Question: I have a table like so. Within each program, I have multiple forms. Each form has a name, a Default YES/NO field (the tick mark if yes) and a status field ACTIVE/INACTIVE.
The problem is however that my current code messes up the alignment. The red lines indicate all the items that should be aligned in a single row.

My code is as follows:
'''
<div class="scrollContainer">
<div class="fixedHeaderSection">
<table class="table columnHeadings" style="table-layout: fixed">
<tbody>
<tr>
<td class="col-md-4 col-sm-4 col-xs-4">
Program
</td>
<td class="col-md-4 col-sm-4 col-xs-4">
Forms
</td>
<td class="col-md-1 col-sm-1 col-xs-1">
</td>
<td class="col-md-3 col-sm-3 col-xs-3">
Status
</td>
</tr>
</tbody>
</table>
</div>
<div class="scrollableSection">
<table class="table columnData" style="table-layout: fixed">
<tr ng-repeat="program in programsList">
<td style="word-wrap: break-word;" class="col-md-4 col-sm-4 col-xs-4">
{{program.name}}
</td>
<td style="word-wrap: break-word;" class="col-md-4 col-sm-4 col-xs-4">
<li ng-repeat="form in program.forms" style="list-style:none;">
{{form.name}}
</li>
+ New Form
</td>
<td style="word-wrap: break-word;" class="col-md-1 col-sm-1 col-xs-1">
<li ng-repeat="form in program.forms" style="list-style:none;">
<span ng-cloak ng-if="form.default == 'YES'" class="glyphicon glyphicon-ok"></span>
</li>
</td>
<td style="word-wrap: break-word;" class="col-md-3 col-sm-3 col-xs-3">
<li ng-repeat="form in program.forms" style="list-style:none;">
{{form.status}}
</li>
</td>
</tr>
</table>
</div>
'''
How do I fix this?
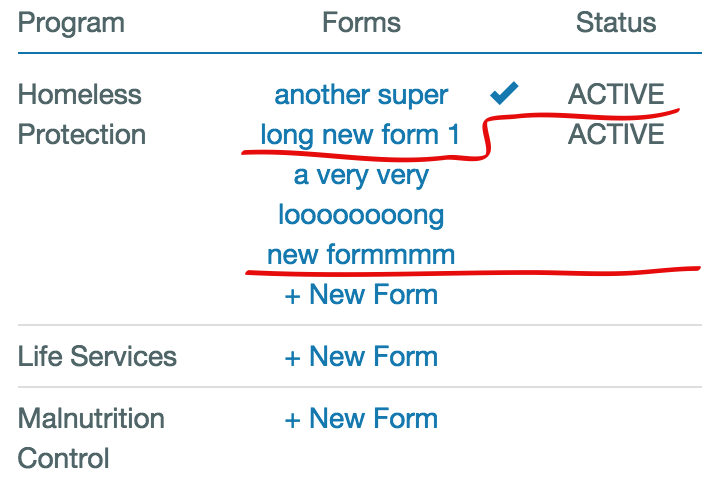
Answer: The problem is most likely that you want your li elements to be aligned in the 'correct' rows. But this is not guaranteed in any way, because long li texts will get broken down, and the list in the next column cannot know about this.
You should consider adding further rows to your table for every form in a program and use rowspan or something on the first column.
Its kinda messy but should get it done.
Link to a "working" plnkr : <URL>
'''
<table class="table columnData" style="table-layout: fixed" border="1">
<tr ng-repeat-start="program in programsList">
<td style="word-wrap: break-word;" class="col-md-4 col-sm-4 col-xs-4" rowspan="{{program.forms.length + 1}}">
{{program.name}}
</td>
<td style="word-wrap: break-word;" class="col-md-4 col-sm-4 col-xs-4">
+ New Form
</td>
<td style="word-wrap: break-word;" class="col-md-1 col-sm-1 col-xs-1">
</td>
<td style="word-wrap: break-word;" class="col-md-3 col-sm-3 col-xs-3">
</td>
</tr>
<tr ng-repeat-end ng-repeat="form in program.forms">
<td>
{{form.name}}
</td>
<td><span ng-cloak ng-if="form.default == 'YES'" class="glyphicon glyphicon-ok"></span></td>
<td>{{form.status}}</td>
</tr>
</table>
'''